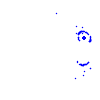
Particle: proton